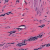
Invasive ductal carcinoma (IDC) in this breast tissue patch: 1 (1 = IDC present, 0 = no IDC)